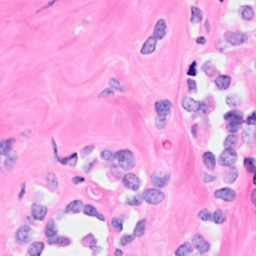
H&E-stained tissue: Breast